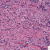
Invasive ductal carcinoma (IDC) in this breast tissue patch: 1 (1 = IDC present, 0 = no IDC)